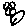
Label: flower